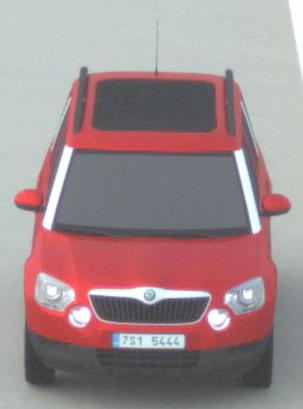
Make: Skoda
Model: Yeti 1.2 TSI
Detailed model: Yeti
Model produced from: 2009/11
Model produced until: 2011/10
Doors: 5
Color: red
Road condition: dry road
Daytime: morning or afternoon
Contrast: low contrast